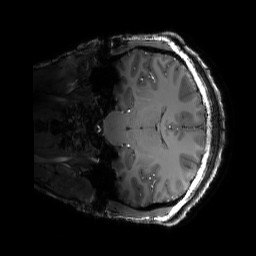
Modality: T1w
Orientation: coronal
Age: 24
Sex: female
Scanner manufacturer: siemens
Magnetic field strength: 6.98 T
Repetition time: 3 s
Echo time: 0.00388 s